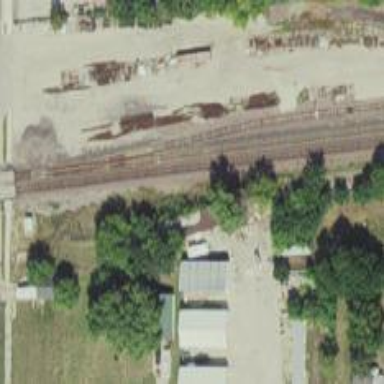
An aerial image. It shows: Railway siding for service.